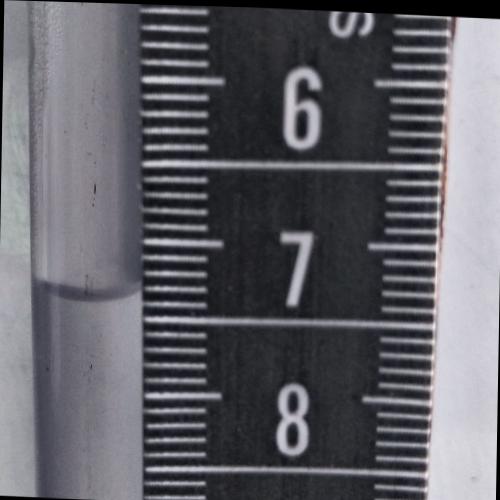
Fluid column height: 7.3 cm